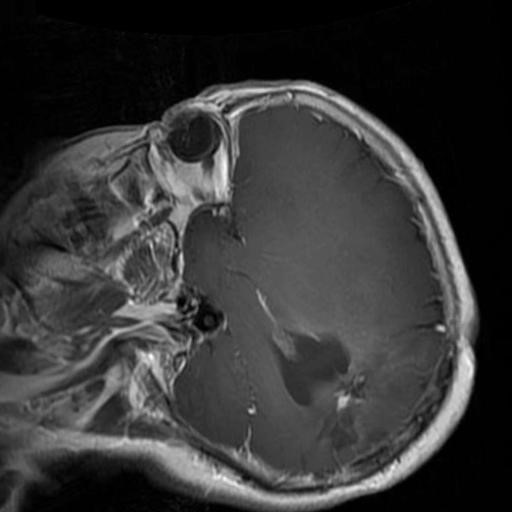
Label: brain_glioma